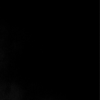
Label: dusty